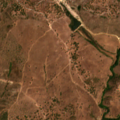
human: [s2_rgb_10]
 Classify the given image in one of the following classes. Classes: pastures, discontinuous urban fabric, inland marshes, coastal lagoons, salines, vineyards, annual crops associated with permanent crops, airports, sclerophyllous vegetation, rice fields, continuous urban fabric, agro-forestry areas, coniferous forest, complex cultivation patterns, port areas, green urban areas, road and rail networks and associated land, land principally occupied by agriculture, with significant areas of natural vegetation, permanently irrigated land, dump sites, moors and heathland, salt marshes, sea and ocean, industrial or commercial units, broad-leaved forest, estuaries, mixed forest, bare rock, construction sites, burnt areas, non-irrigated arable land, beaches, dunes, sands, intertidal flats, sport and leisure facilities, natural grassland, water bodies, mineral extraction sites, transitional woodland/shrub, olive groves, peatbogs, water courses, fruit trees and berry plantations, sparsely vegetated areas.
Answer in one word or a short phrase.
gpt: non-irrigated arable land, agro-forestry areas, broad-leaved forest, transitional woodland/shrub